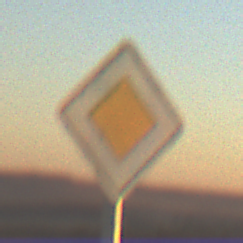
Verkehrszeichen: Vorfahrtsstrasse
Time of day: SunriseSunset
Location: Outdoor (Nature)
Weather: Clear
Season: NotSpecified
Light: Natural